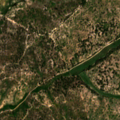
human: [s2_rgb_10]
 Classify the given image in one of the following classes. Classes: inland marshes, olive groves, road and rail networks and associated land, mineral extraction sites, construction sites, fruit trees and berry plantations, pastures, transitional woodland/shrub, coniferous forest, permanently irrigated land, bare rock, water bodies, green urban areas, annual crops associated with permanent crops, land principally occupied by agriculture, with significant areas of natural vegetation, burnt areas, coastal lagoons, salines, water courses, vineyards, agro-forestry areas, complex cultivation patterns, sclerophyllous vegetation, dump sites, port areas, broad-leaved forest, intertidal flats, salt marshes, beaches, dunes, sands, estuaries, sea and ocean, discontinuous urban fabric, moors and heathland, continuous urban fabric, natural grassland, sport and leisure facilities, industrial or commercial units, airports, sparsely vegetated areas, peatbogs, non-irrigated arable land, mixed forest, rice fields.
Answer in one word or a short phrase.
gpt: agro-forestry areas, mixed forest, transitional woodland/shrub